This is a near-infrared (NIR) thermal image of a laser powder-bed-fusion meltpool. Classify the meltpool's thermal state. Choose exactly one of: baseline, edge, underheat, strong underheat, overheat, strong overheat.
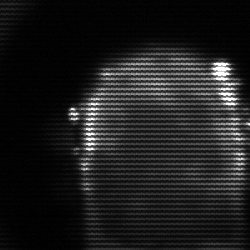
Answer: baseline